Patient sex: M
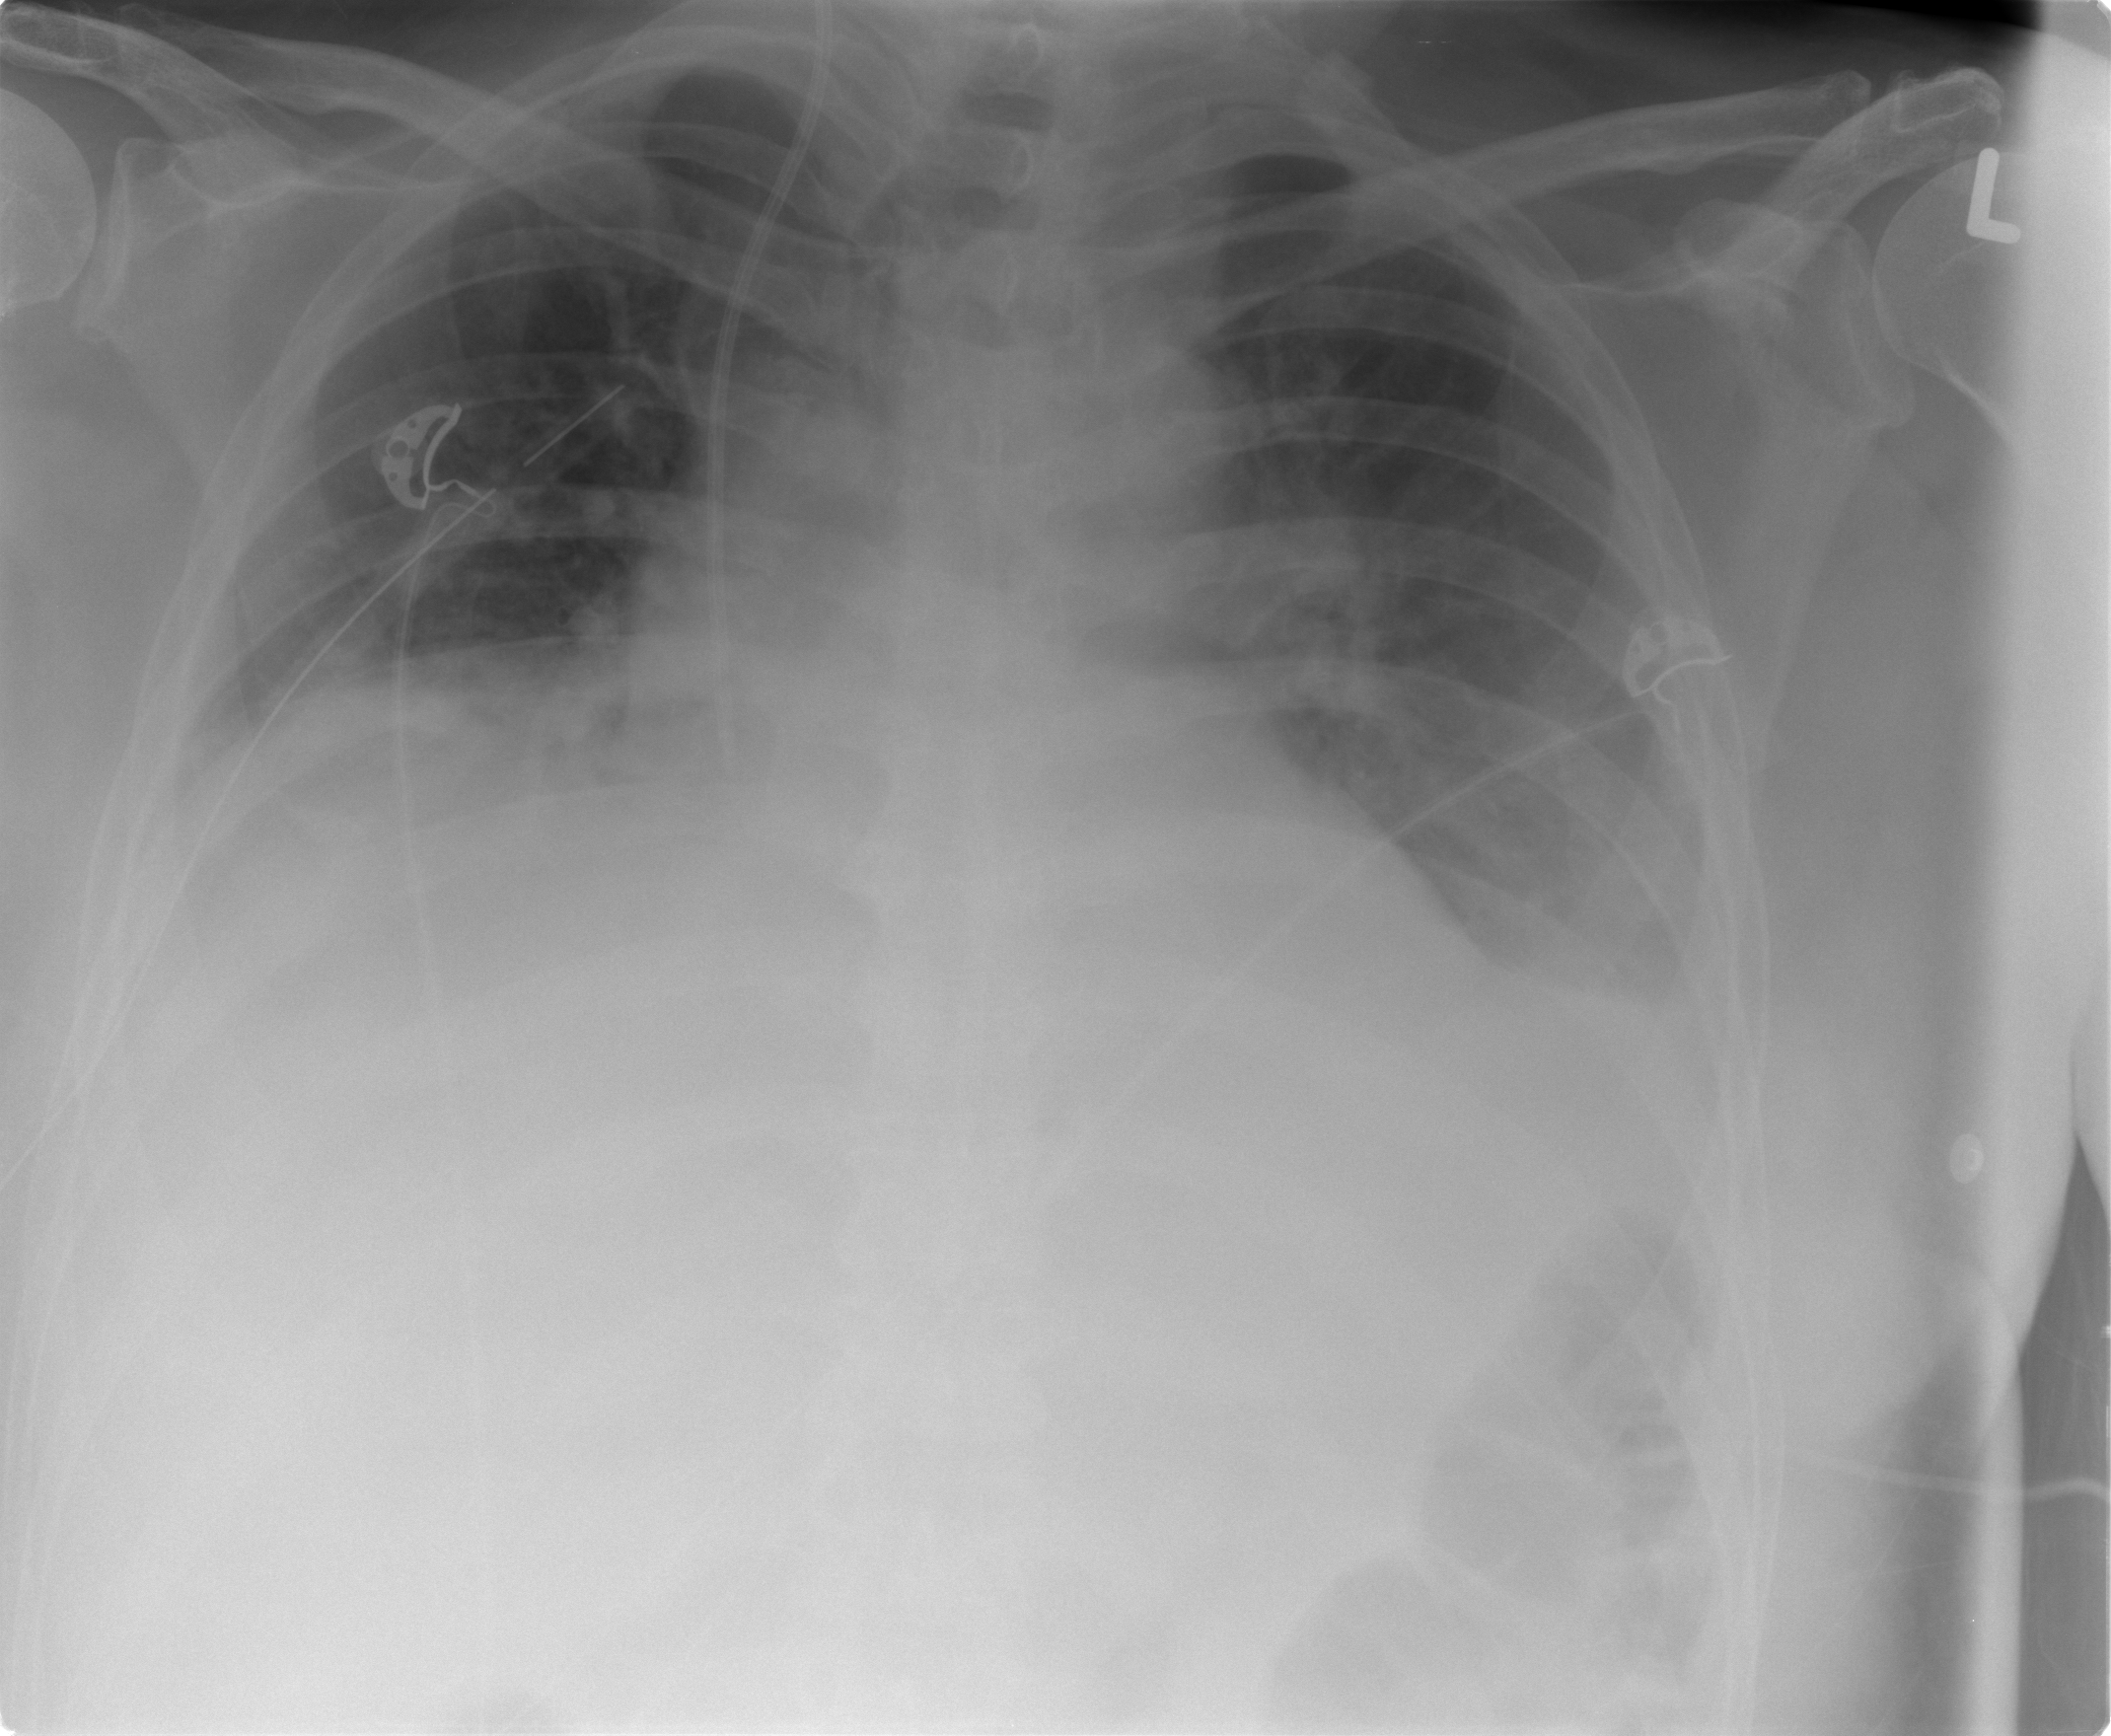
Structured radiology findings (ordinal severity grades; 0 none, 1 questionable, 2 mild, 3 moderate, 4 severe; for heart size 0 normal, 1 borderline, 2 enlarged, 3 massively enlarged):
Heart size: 2
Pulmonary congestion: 2
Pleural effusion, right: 2
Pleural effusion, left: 2
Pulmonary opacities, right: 0
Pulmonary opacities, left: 0
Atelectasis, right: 0
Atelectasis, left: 0